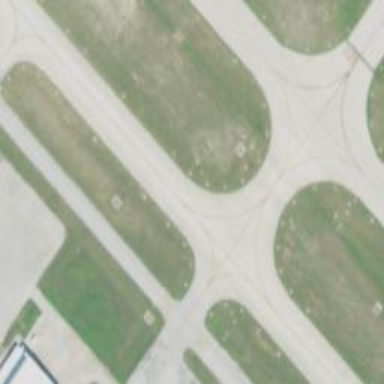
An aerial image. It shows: View of taxiway at the airport.